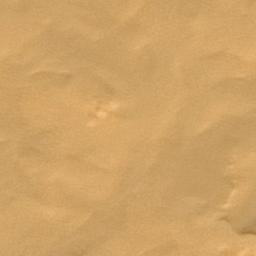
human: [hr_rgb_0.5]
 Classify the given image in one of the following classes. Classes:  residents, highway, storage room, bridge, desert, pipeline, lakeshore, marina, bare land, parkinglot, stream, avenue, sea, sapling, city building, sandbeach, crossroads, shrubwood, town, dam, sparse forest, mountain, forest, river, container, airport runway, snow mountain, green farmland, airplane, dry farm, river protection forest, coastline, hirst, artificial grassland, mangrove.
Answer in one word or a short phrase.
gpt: desert